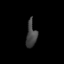
Tissue: lung
Cell type: Epithelial cells
Senescence score: 0.1818
Nuclear area (px): 256
Mean DAPI intensity: 67.617